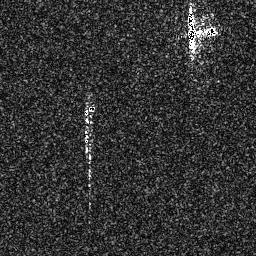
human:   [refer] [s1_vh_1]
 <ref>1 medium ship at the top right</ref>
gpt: <box>[[71, 0, 84, 19, 0]]</box>